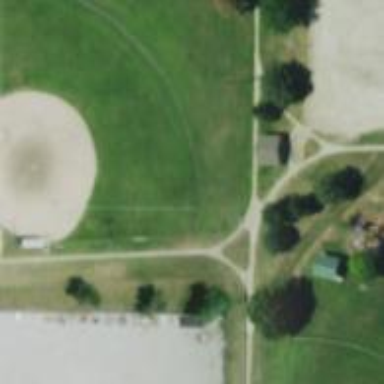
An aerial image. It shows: Baseball pitch for leisure and sports activities.